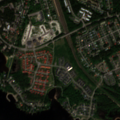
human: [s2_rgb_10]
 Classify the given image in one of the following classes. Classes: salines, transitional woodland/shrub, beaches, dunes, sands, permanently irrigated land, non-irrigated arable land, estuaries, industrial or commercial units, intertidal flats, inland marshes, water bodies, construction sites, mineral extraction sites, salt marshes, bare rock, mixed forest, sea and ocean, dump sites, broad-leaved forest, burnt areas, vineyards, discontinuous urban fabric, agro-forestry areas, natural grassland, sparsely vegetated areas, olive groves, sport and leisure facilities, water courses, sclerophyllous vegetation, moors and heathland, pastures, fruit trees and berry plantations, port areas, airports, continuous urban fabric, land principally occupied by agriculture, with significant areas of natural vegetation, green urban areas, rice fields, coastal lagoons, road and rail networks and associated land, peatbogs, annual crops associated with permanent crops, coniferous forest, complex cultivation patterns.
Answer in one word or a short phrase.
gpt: discontinuous urban fabric, industrial or commercial units, broad-leaved forest, water bodies